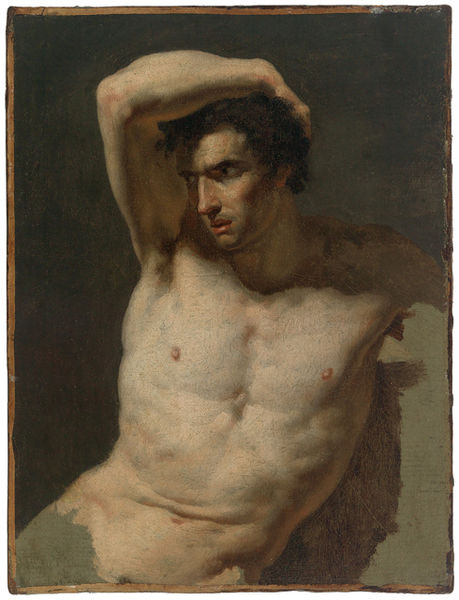
Titel: A Nude Male Model
Künstler: Baron Antoine Jean Gros
Standort: Amherst (Massachusetts, USA)
Institution: Mead Art Museum, Amherst College
Schlagwörter: akt, mann, jung, arm, porträt, sitzend, red, white, face, green, grey, hair, nose, painting, brown, hand, man, naked, nude, skin, background, ear, head, eyes, male, mouth, breast, arms, chest, lips, shoulders, angry, mud, muscles, unfinished, eys, torso, muscels, belly, nipple, upset, armpit, unhappy, nudde, muscel